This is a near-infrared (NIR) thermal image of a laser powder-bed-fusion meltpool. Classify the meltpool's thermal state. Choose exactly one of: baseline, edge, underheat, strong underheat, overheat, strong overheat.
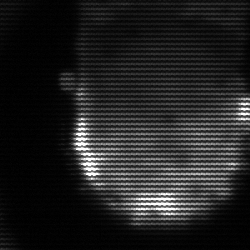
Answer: baseline